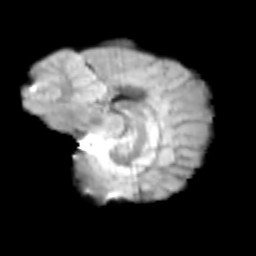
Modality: T2w
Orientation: sagittal
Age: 10
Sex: female
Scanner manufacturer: siemens
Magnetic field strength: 3 T
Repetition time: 3.8 s
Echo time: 0.07 s